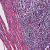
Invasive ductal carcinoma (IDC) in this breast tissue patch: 1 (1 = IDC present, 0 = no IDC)